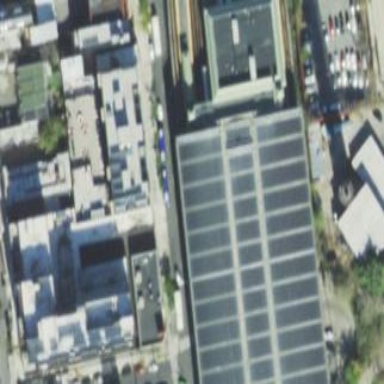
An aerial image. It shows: Train station building.